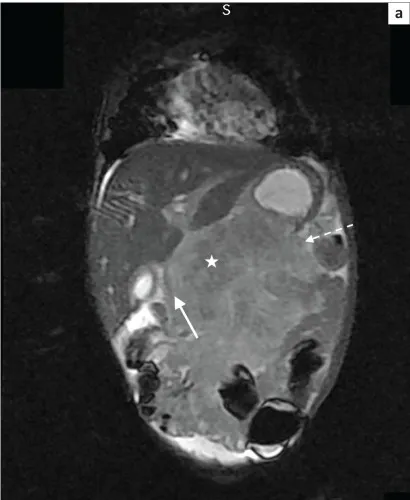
Coronal T2-weighted (T2W) magnetic resonance images: (a) Pancreatic mass (white star) with ill-defined margins and a lobulated contour (broken white arrow). Evidence of peripancreatic extension to the porta hepatis.
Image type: radiology (mri)